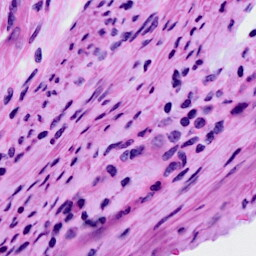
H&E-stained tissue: Cervix